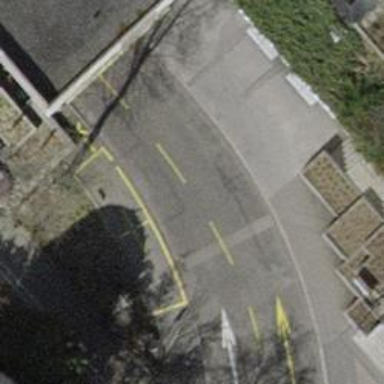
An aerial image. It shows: Residential road with asphalt surface and sidewalks on both sides.